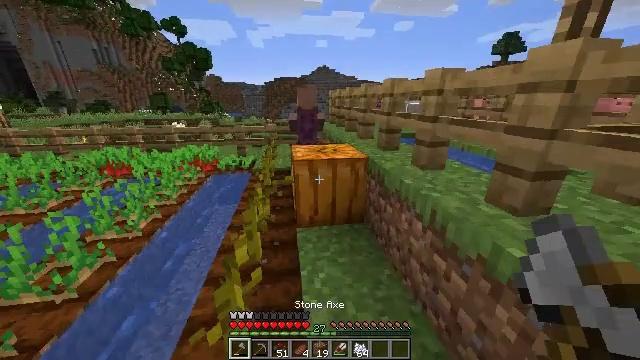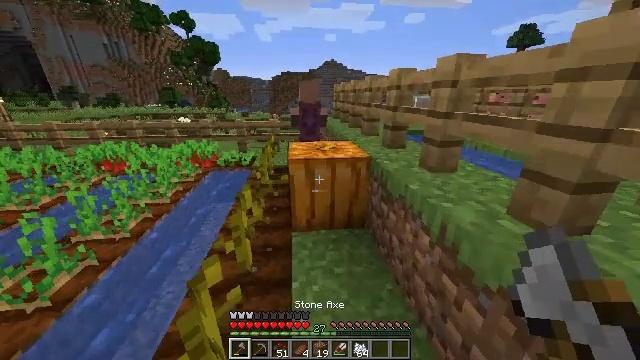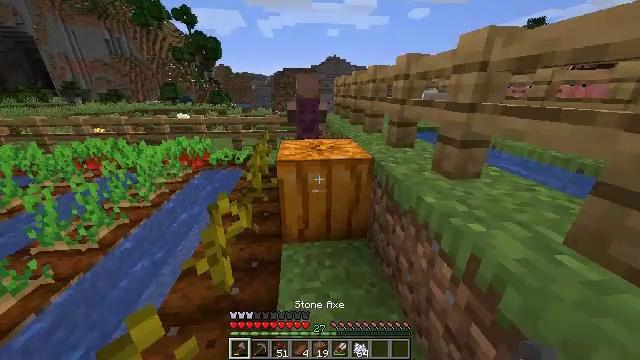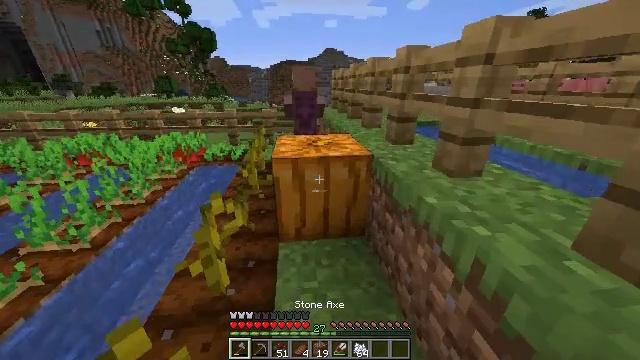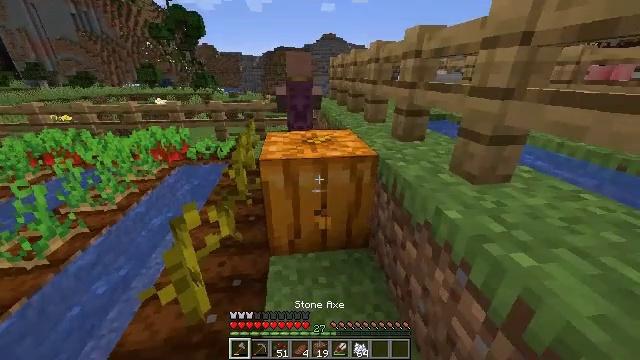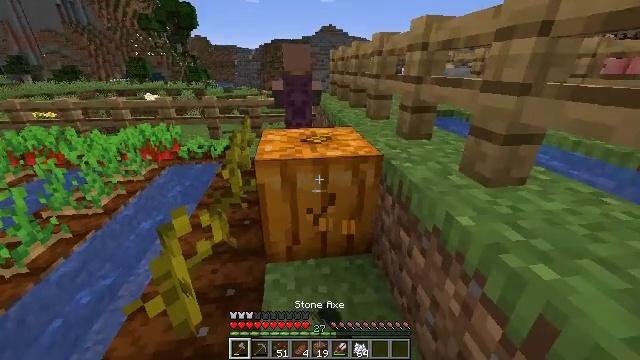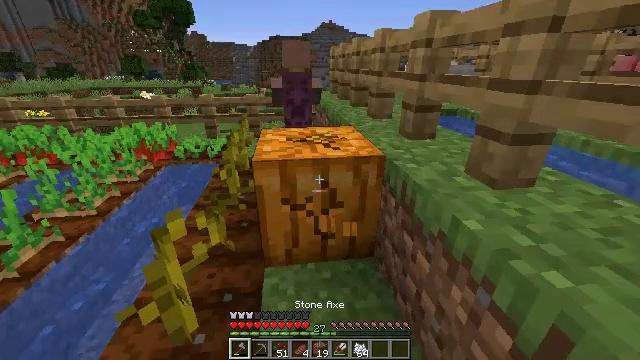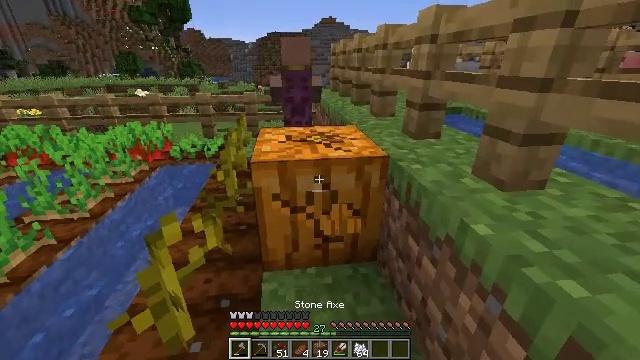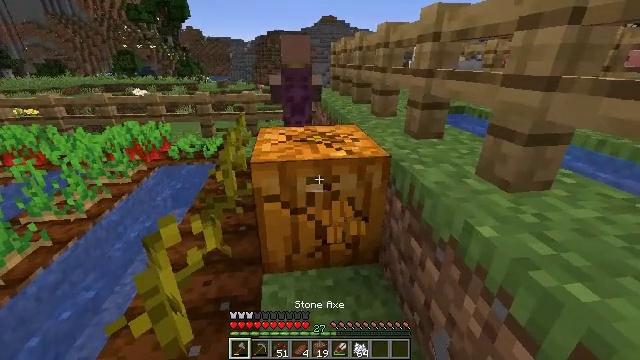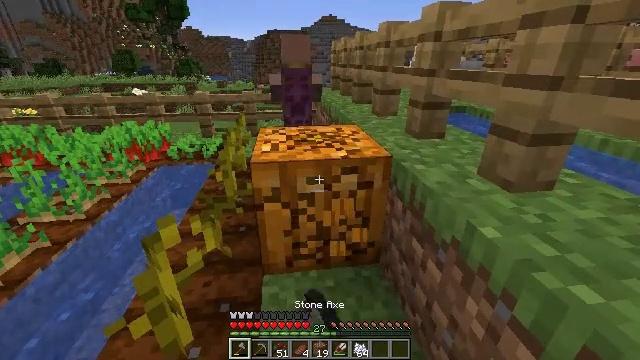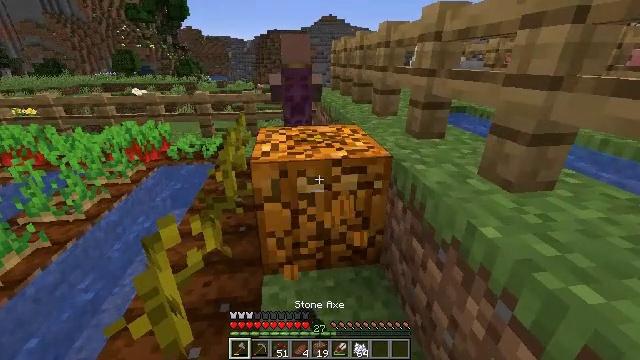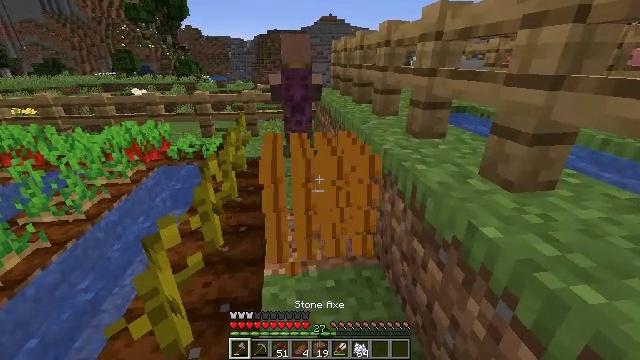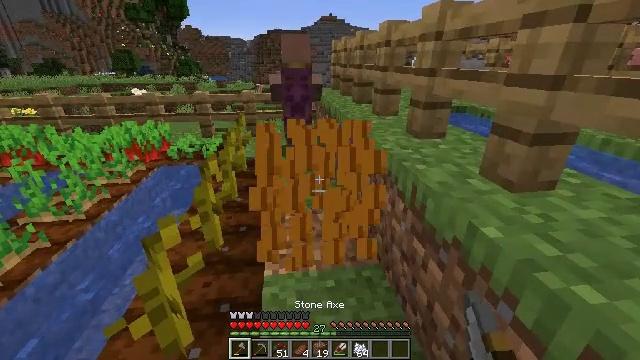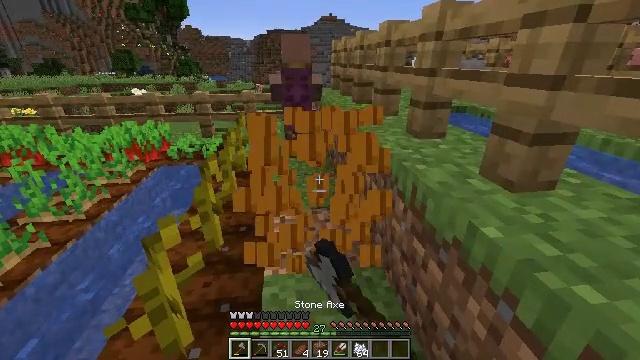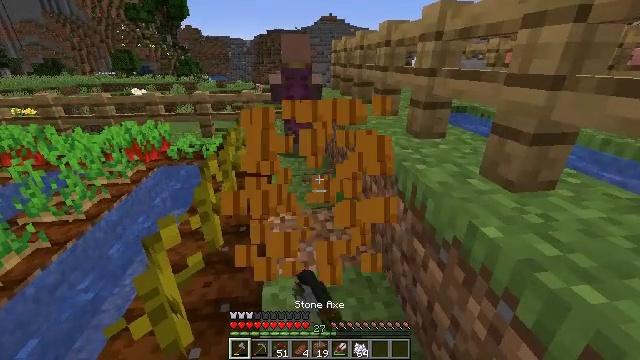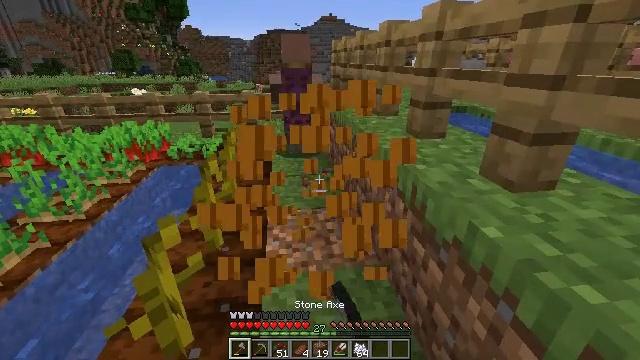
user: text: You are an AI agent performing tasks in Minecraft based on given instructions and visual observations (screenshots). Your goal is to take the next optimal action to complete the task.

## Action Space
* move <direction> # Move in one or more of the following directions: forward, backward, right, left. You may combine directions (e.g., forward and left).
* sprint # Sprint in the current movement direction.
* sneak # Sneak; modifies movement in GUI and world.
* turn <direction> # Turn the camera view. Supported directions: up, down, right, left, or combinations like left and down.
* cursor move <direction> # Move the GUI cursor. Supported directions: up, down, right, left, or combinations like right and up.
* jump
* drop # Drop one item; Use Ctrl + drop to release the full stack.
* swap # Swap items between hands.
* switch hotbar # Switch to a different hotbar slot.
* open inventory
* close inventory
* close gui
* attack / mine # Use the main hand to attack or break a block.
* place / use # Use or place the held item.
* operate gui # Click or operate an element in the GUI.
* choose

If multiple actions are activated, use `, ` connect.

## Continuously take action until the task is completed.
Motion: motion action
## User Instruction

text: Collect the pumpkin by holding left button.
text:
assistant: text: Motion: move forward, turn left and down
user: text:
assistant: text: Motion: move forward, turn down
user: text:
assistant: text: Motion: turn down
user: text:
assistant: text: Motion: attack / mine
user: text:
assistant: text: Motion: attack / mine
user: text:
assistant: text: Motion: attack / mine
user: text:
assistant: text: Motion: attack / mine
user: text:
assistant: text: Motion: attack / mine
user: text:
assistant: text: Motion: attack / mine
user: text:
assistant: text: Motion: attack / mine
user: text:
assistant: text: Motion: attack / mine
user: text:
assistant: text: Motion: attack / mine
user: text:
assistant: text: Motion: attack / mine
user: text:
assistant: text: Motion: attack / mine
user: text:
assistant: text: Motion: attack / mine
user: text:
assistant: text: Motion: no_op